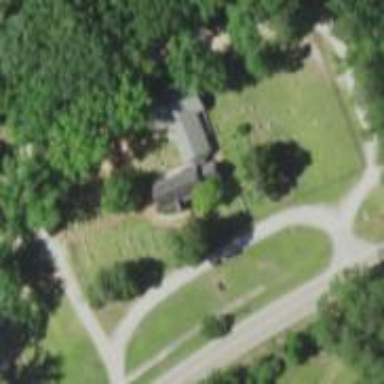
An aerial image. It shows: Graveyard.